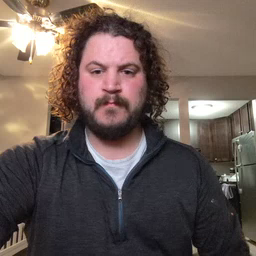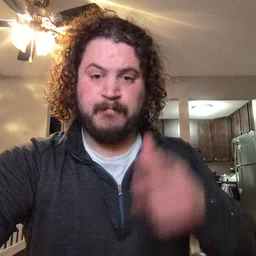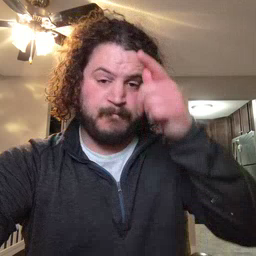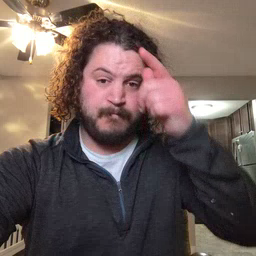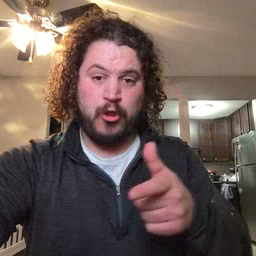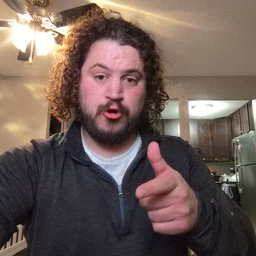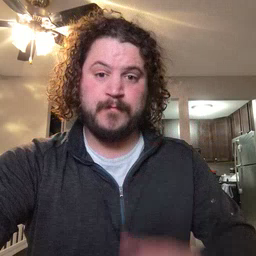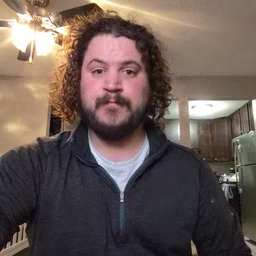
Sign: brother